Question: I use DictWWriter to write data to a csv-file. The file contains empty lines between my data lines. Present data is put to the rows 1,3,5,7,9, I want to wirte them into the rows 1,2,3,4,5, no empty lines in between.
'''
import csv
with open('example4.csv', 'w') as csvfile:
fieldnames = ['first_name', 'last_name', 'Grade']
writer = csv.DictWriter(csvfile, fieldnames=fieldnames)
writer.writeheader()
writer.writerow({'Grade': 'B', 'first_name': 'Alex', 'last_name': 'Brian'})
writer.writerow({'Grade': 'A', 'first_name': 'Rachael',
'last_name': 'Rodriguez'})
writer.writerow({'Grade': 'B', 'first_name': 'Jane', 'last_name': 'Oscar'})
writer.writerow({'Grade': 'B', 'first_name': 'Jane', 'last_name': 'Loive'})
'''

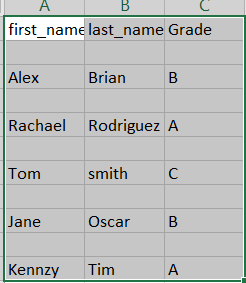
Answer: You could have found the answer yourself by looking into the documentation.:
<URL>:
> 'csv.writer(csvfile, dialect='excel', **fmtparams)'
Return a writer object responsible for converting the user's data into
delimited strings on the given file-like object. csvfile can be any
object with a write() method. , it should
be opened 'newline=''' .
And
>
> (1, 2) If 'newline=''' is not specified, newlines embedded
inside quoted fields will not be interpreted correctly, and on
platforms that use
linendings on write an extra
will be added.
It should always be safe to specify 'newline=''', since the csv module
does its own (universal) newline handling.
It also provides a small code example:
> '''
import csv
with open('eggs.csv', 'w', newline='') as csvfile:
spamwriter = csv.writer(csvfile, delimiter=' ',
quotechar='|', quoting=csv.QUOTE_MINIMAL)
spamwriter.writerow(['Spam'] * 5 + ['Baked Beans'])
spamwriter.writerow(['Spam', 'Lovely Spam', 'Wonderful Spam'])
'''